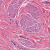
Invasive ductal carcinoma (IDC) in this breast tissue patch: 0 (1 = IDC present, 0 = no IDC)